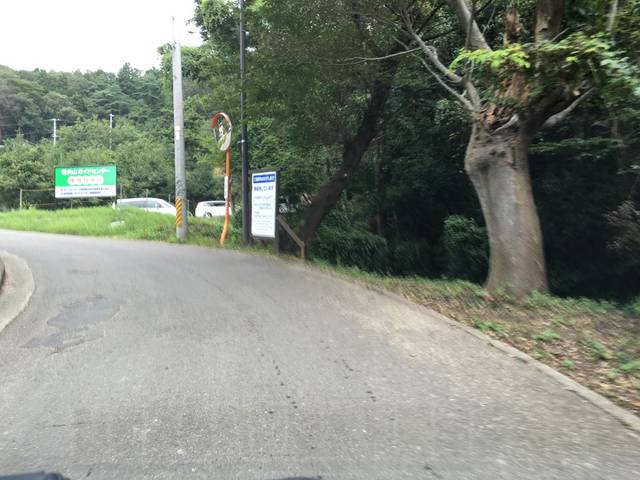
Region: Japan
Coordinates: 37.773, 140.474